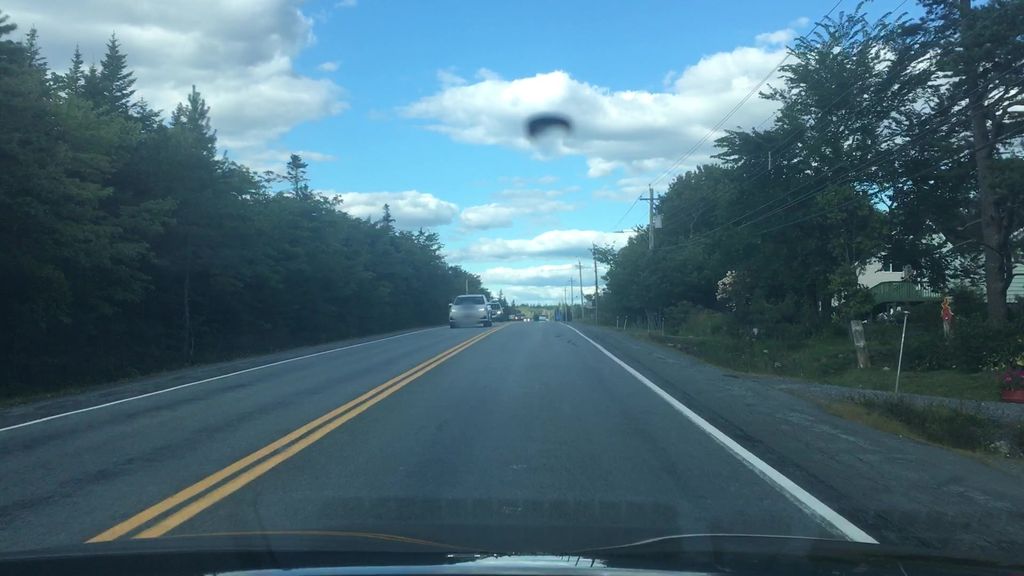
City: halifax